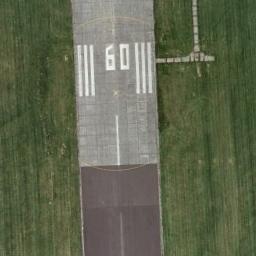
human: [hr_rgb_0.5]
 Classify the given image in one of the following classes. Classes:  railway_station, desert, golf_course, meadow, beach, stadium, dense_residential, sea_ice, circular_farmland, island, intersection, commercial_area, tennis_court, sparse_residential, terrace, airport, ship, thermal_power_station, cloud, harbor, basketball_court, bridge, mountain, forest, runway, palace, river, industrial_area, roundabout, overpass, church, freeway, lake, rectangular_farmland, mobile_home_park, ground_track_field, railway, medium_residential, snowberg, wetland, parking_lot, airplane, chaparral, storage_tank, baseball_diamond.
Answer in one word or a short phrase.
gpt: runway